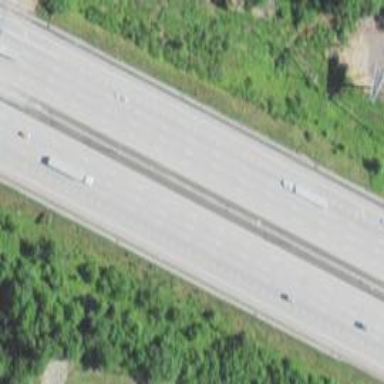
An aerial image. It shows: View of motorway.